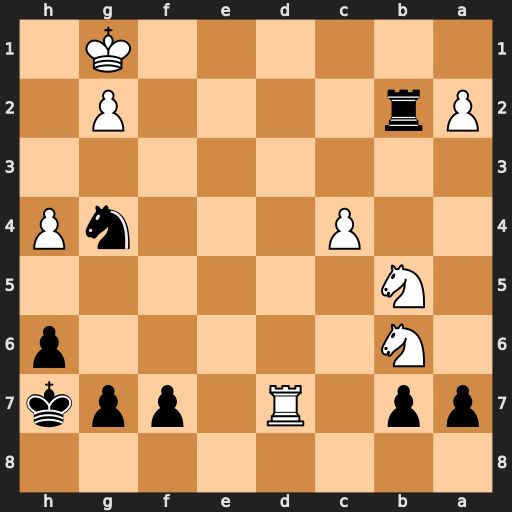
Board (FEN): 8/pp1R1ppk/1N5p/1N6/2P3nP/8/Pr4P1/6K1
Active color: b
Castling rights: -
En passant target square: -
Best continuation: Rb1+ Rd1 Rxd1#